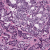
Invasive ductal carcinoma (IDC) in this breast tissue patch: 1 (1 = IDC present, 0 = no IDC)